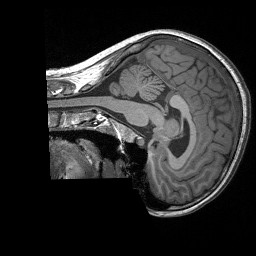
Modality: T1w
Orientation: sagittal
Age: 36
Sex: female
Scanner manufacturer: siemens
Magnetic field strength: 3 T
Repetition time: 1.9 s
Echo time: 0.00252 s